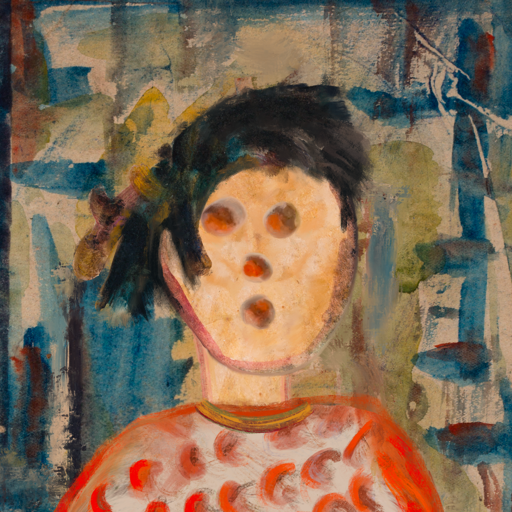
Background: Orphan, Head And Neck Front: Childish, Face Front: Rupkatha, Bust: Rupkatha, Hair Front: Pipe, Head Accessory: Blank, Second Necklace: Blank, Necklace: Mother_And_Son_Son, Baby: Blank